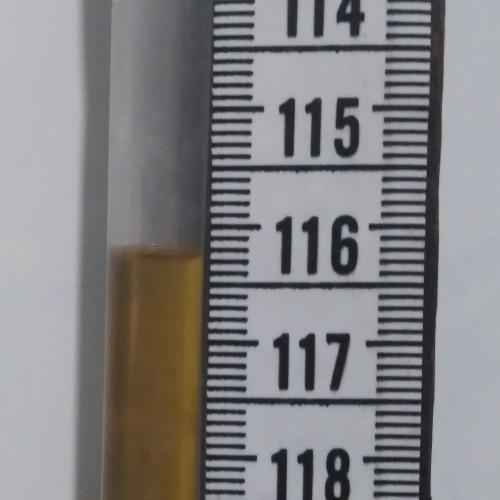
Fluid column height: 116.2 cm